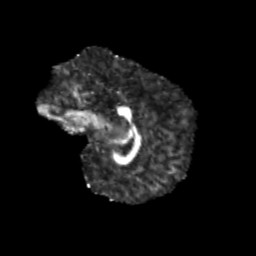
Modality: FA
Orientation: sagittal
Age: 11
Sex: male
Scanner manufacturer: siemens
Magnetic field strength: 3 T
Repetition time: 3.8 s
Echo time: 0.07 s